Aerial crown-view tile of a tropical tree (Barro Colorado Island, Panama), acquired 20250512:
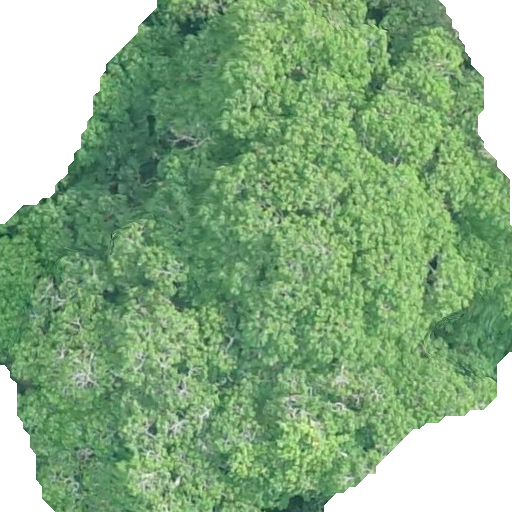
Species: Hura crepitans
GBIF accepted scientific name: Hura crepitans
Crown area: 379.29 m²